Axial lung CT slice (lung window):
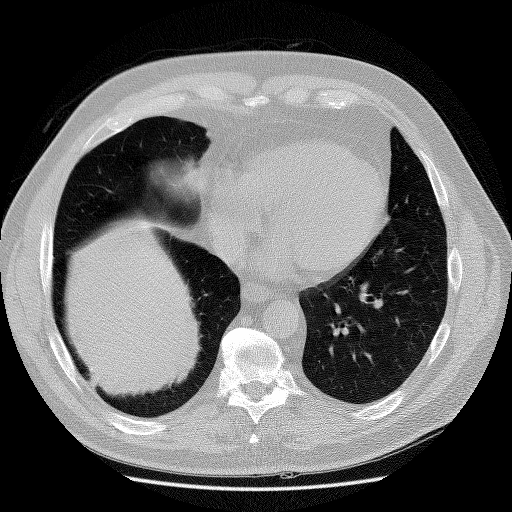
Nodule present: no